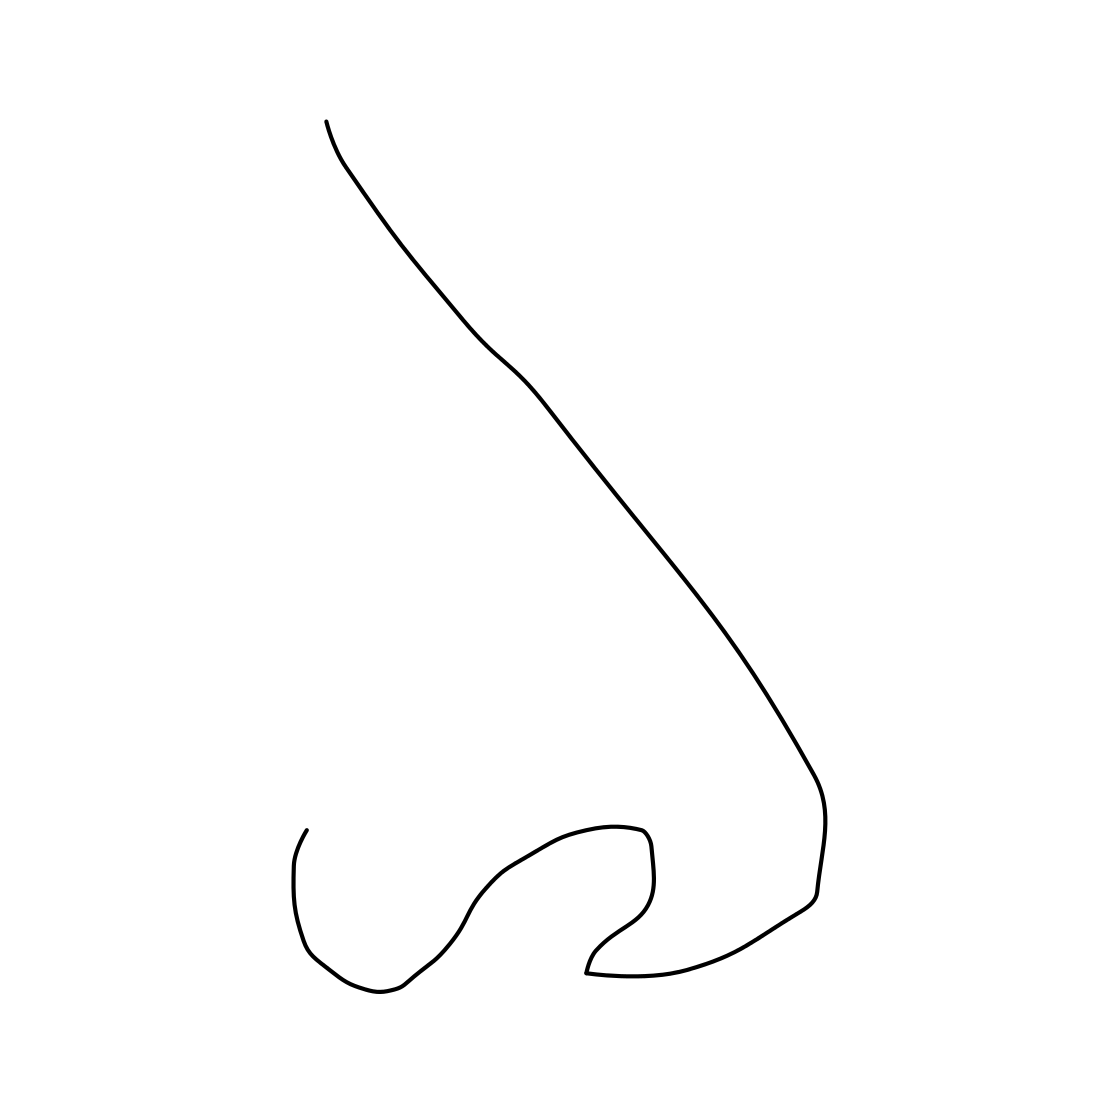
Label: nose